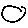
Label: circle